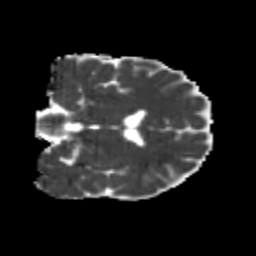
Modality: MD
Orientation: coronal
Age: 22
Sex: male
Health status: healthy
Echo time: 0.074 s